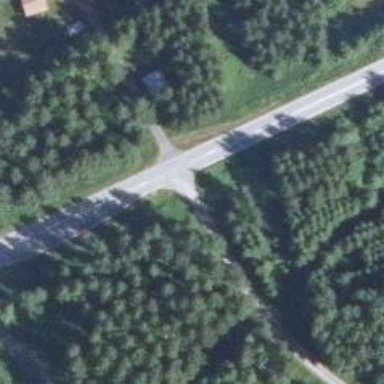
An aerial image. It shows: Road with "give way" sign.